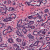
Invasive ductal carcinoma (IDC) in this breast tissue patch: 0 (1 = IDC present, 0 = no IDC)